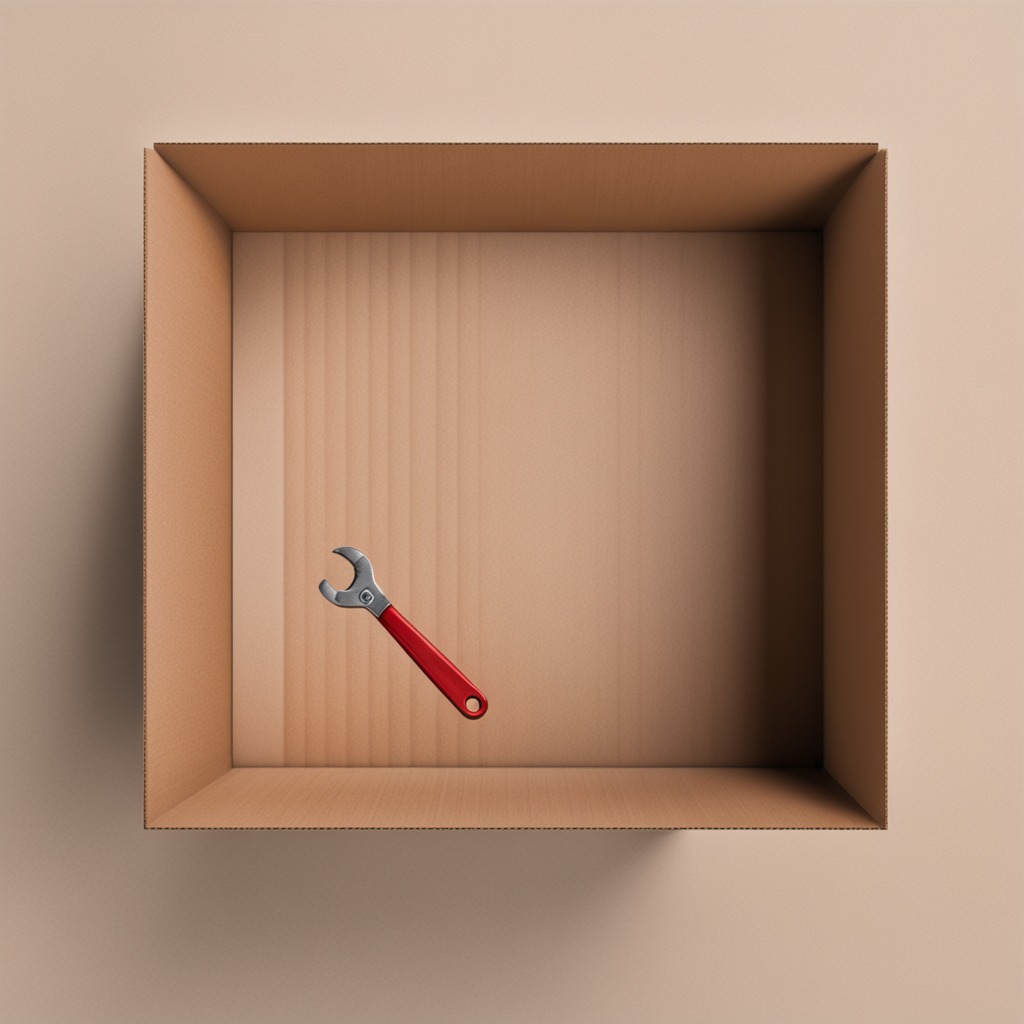
An wrench is lying on the cardboard box surface.